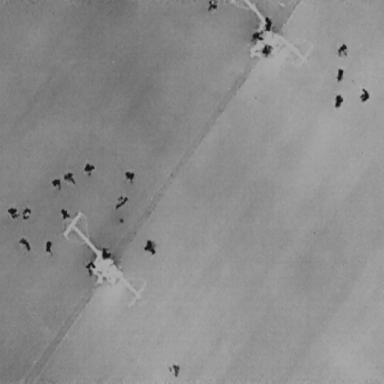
There are 22 People in the infrared image.